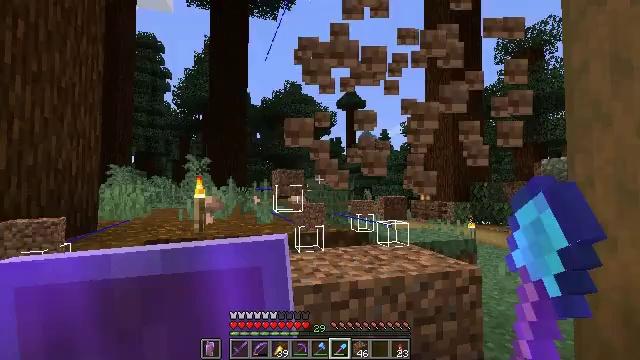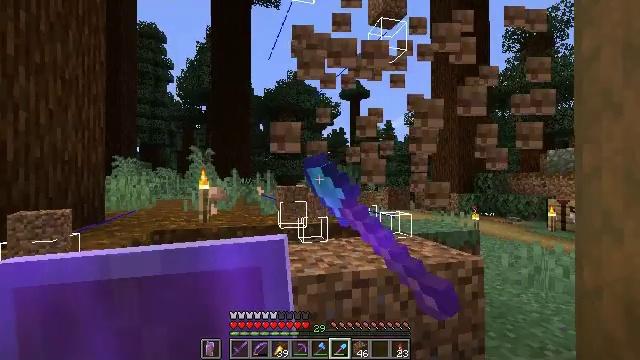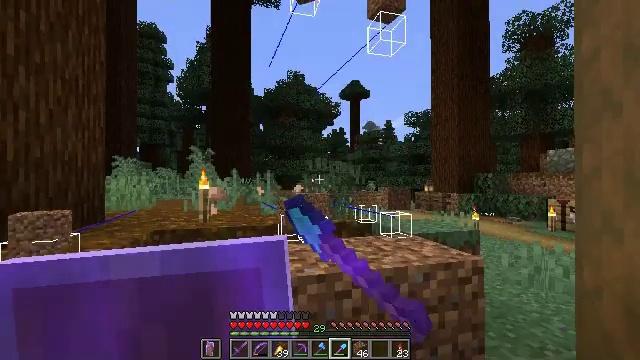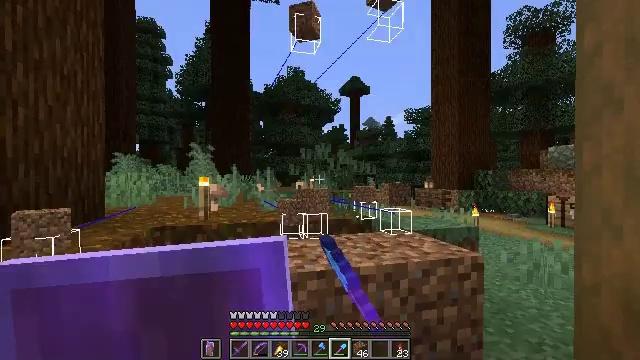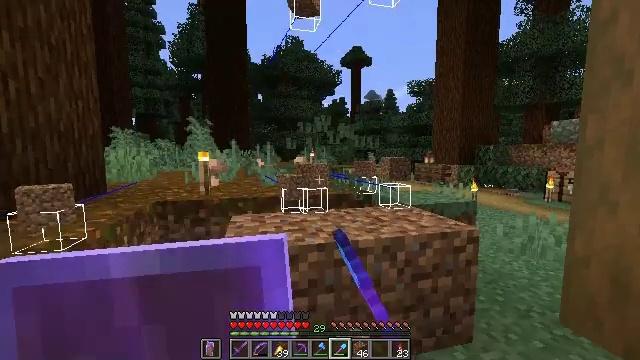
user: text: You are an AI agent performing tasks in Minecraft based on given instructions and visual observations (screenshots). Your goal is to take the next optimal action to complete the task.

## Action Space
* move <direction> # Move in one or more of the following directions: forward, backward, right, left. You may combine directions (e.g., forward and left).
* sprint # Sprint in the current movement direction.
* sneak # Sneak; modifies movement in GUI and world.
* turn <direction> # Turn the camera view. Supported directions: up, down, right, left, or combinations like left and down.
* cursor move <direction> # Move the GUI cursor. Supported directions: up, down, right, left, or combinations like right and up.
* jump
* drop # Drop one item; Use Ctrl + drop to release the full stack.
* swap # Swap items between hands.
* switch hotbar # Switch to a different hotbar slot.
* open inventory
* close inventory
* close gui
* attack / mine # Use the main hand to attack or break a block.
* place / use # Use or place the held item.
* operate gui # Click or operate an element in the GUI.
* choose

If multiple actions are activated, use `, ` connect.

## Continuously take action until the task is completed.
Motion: motion action
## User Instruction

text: Mine the grass in the plains.
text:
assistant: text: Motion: turn down, attack / mine
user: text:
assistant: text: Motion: attack / mine
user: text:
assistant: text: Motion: no_op
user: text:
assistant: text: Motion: turn down
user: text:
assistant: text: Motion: no_op